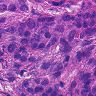
Metastatic tissue present: yes